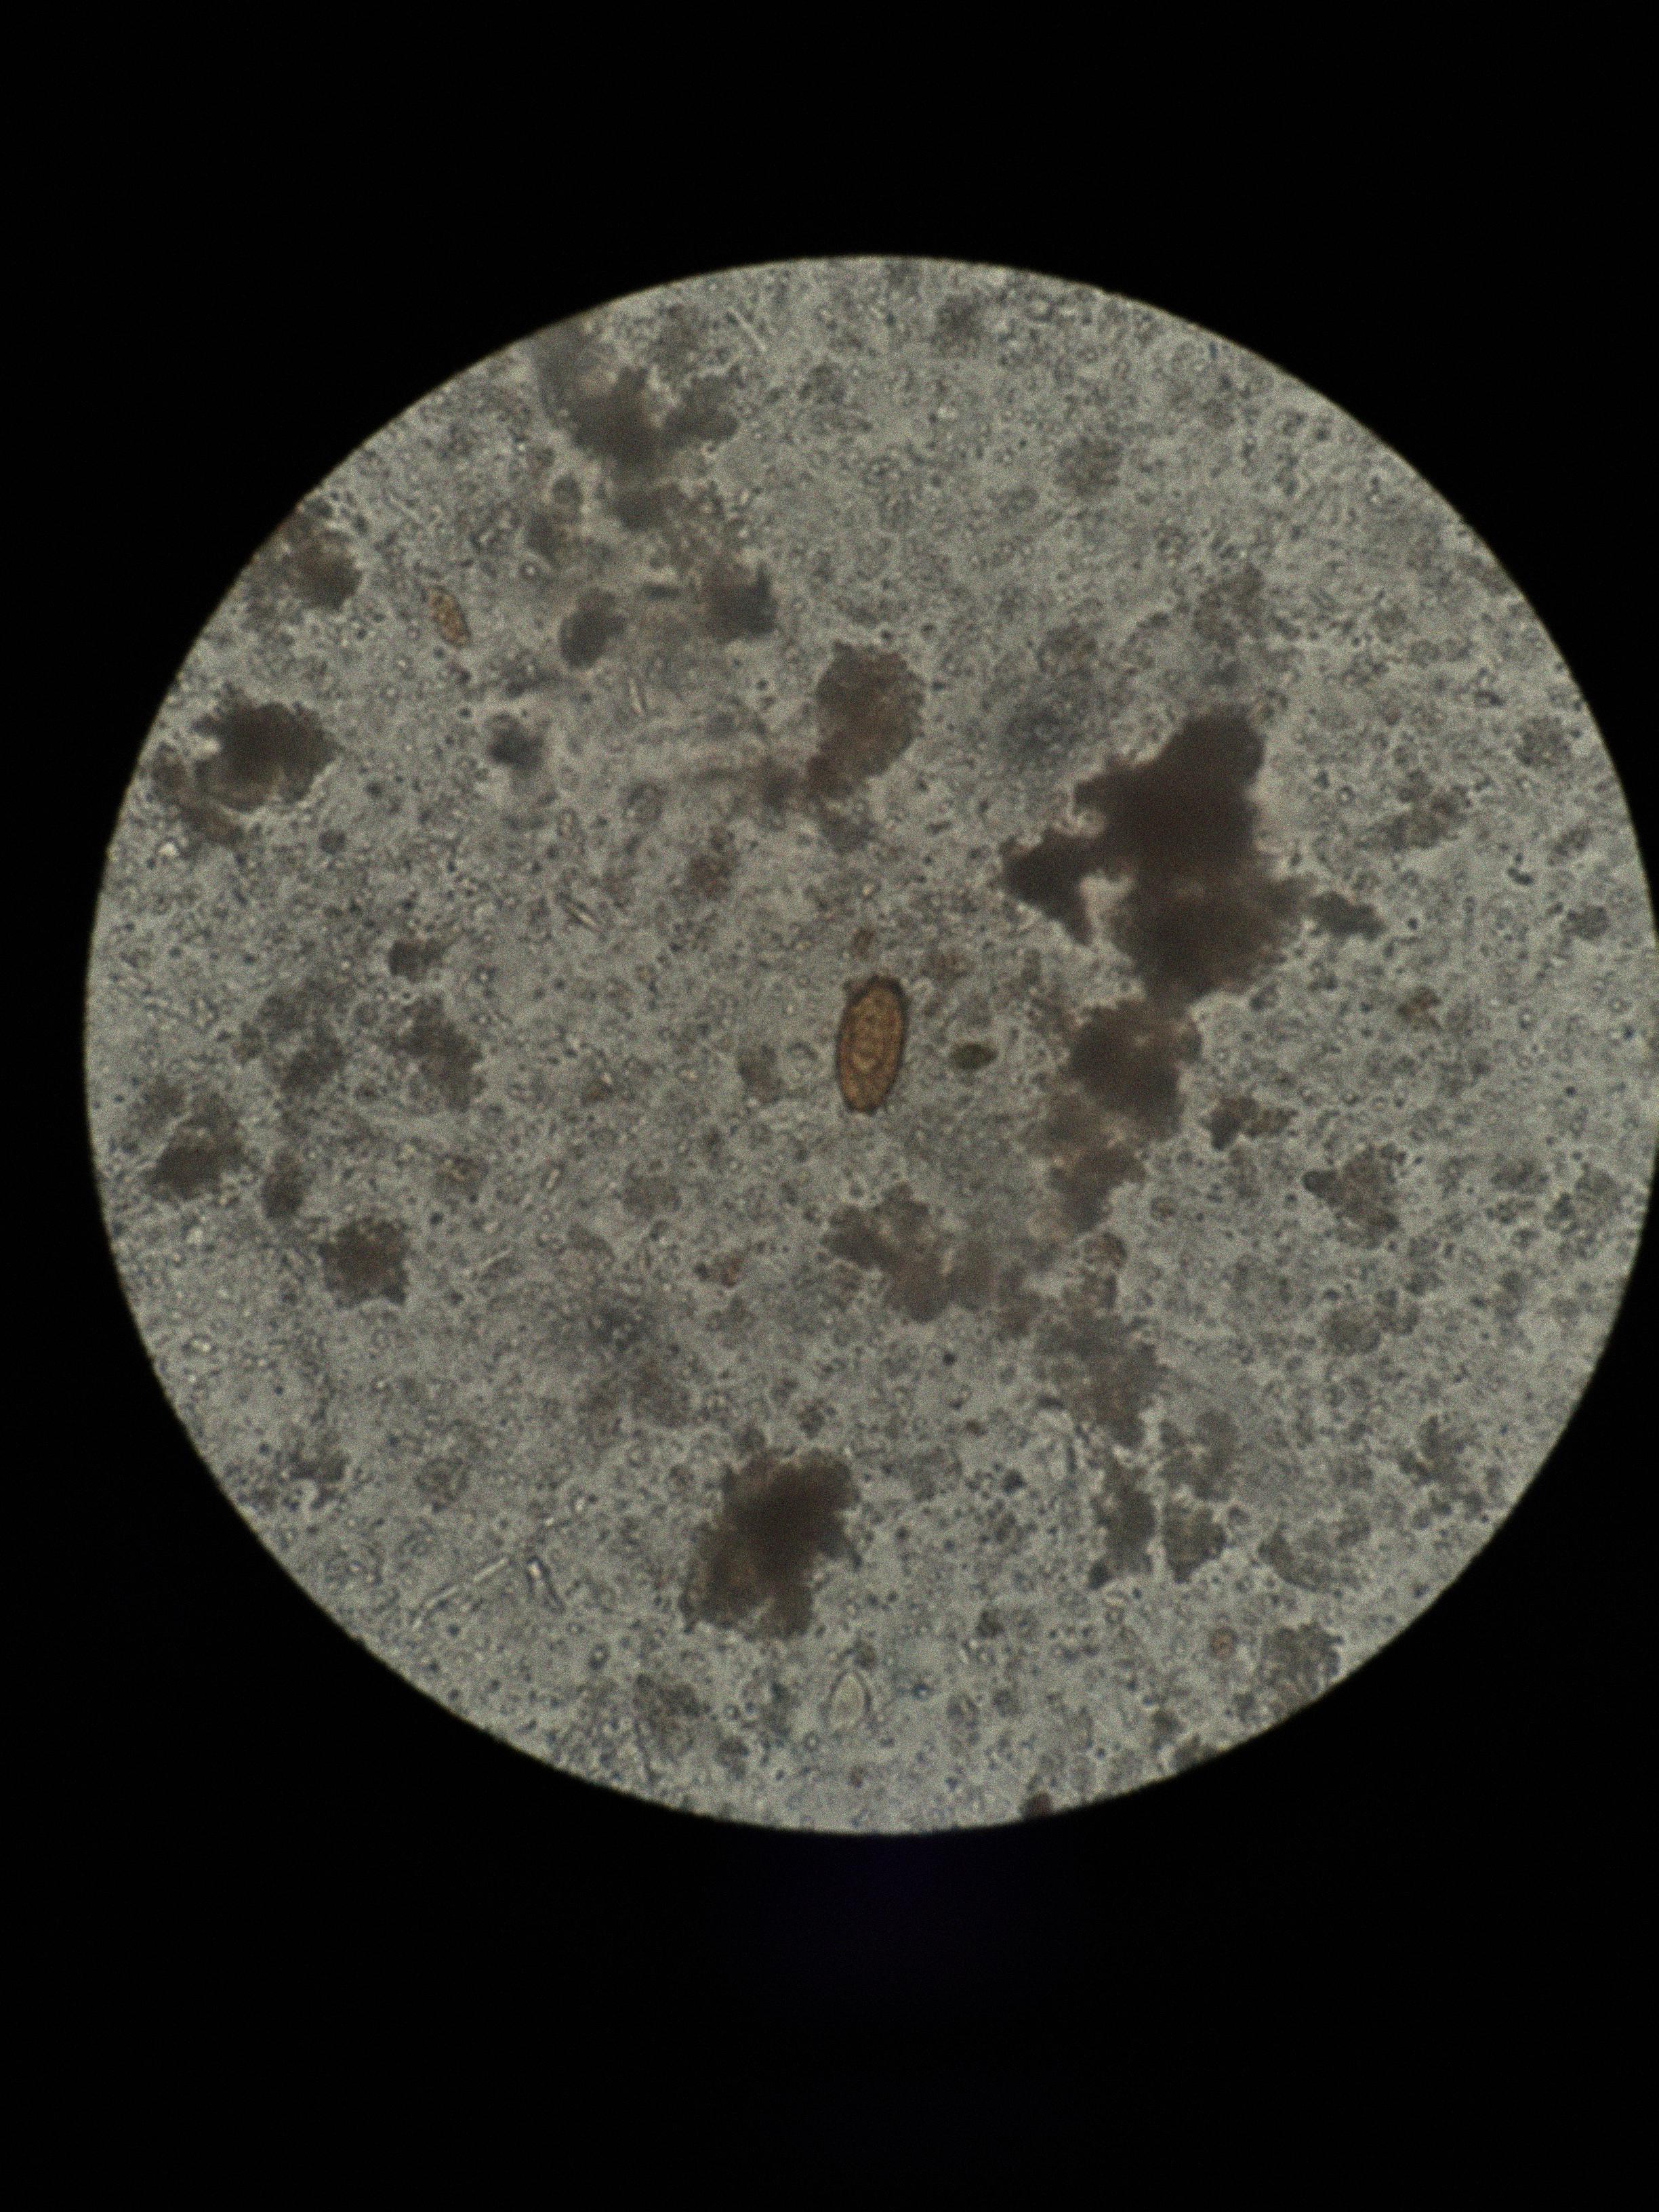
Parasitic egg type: Trichuris trichiura